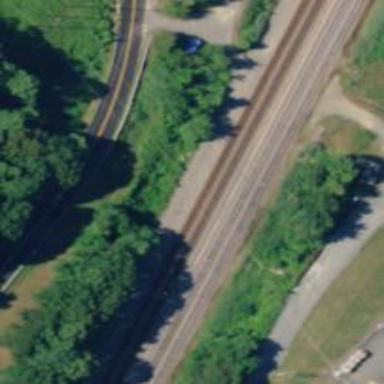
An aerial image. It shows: Railway track.